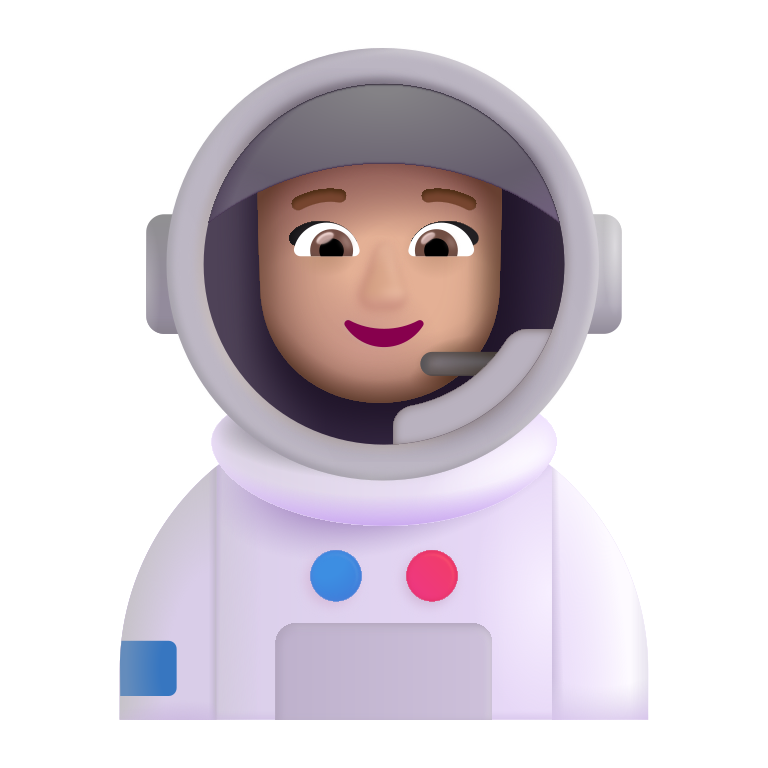
woman astronaut color  light